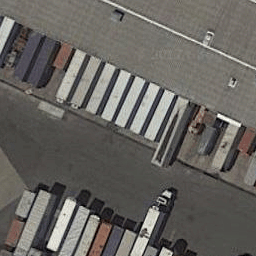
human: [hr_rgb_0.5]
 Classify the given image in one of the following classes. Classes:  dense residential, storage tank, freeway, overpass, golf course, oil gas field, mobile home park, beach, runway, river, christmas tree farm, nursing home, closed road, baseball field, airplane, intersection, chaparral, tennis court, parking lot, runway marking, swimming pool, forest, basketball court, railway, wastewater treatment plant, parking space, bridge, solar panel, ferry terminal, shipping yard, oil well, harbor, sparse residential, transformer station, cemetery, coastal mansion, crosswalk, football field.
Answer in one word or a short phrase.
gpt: shipping yard